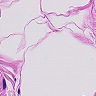
Metastatic tissue present: no